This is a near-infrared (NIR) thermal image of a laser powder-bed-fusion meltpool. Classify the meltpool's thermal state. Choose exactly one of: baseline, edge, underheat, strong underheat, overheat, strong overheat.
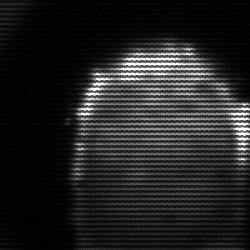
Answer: baseline